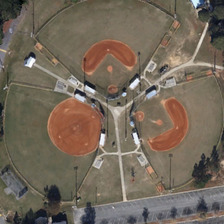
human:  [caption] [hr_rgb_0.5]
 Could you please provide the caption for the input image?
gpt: three baseball fields are surrounded by some green trees .

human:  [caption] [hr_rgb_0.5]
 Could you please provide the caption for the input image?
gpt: three baseball fields are surrounded by some green trees .

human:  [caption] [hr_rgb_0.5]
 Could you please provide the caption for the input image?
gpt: three baseball fields are surrounded by some green trees .

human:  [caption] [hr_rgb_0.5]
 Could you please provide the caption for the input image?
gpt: three baseball fields are surrounded by some green trees .

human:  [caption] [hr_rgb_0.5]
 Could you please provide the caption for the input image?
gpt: three baseball fields are surrounded by some green trees .